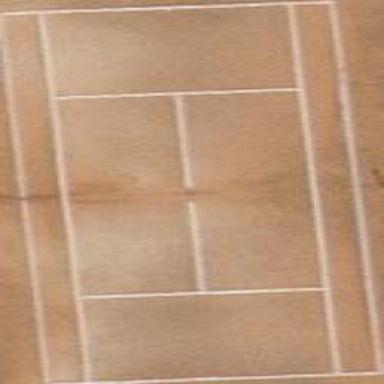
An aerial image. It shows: Tennis court in leisure pitch.